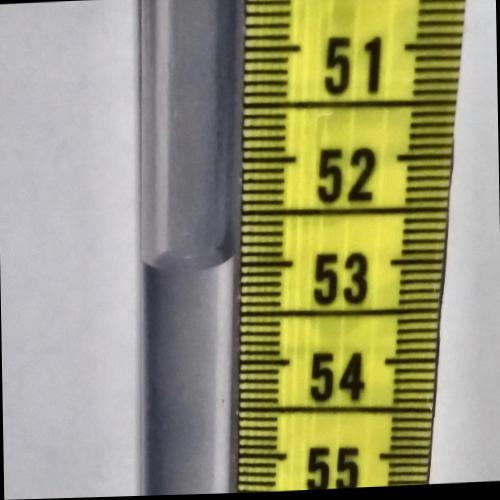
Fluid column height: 53.0 cm